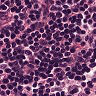
Metastatic tissue present: no